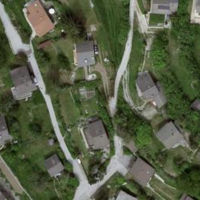
EUNIS habitat code: 55
Species observed at this site:
Jynx torquilla
Turdus viscivorus
Periparus ater